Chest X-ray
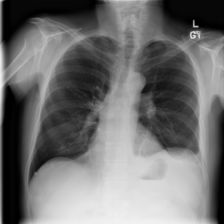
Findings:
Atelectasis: positive
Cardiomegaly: negative
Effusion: positive
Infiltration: negative
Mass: negative
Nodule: negative
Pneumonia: negative
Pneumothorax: negative
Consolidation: negative
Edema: negative
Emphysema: negative
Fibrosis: negative
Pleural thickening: negative
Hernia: negative